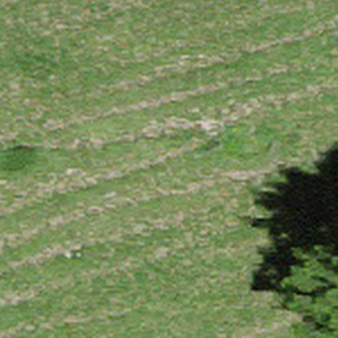
Label: other